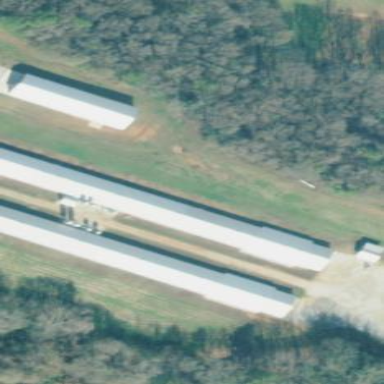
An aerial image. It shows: Poultry house.